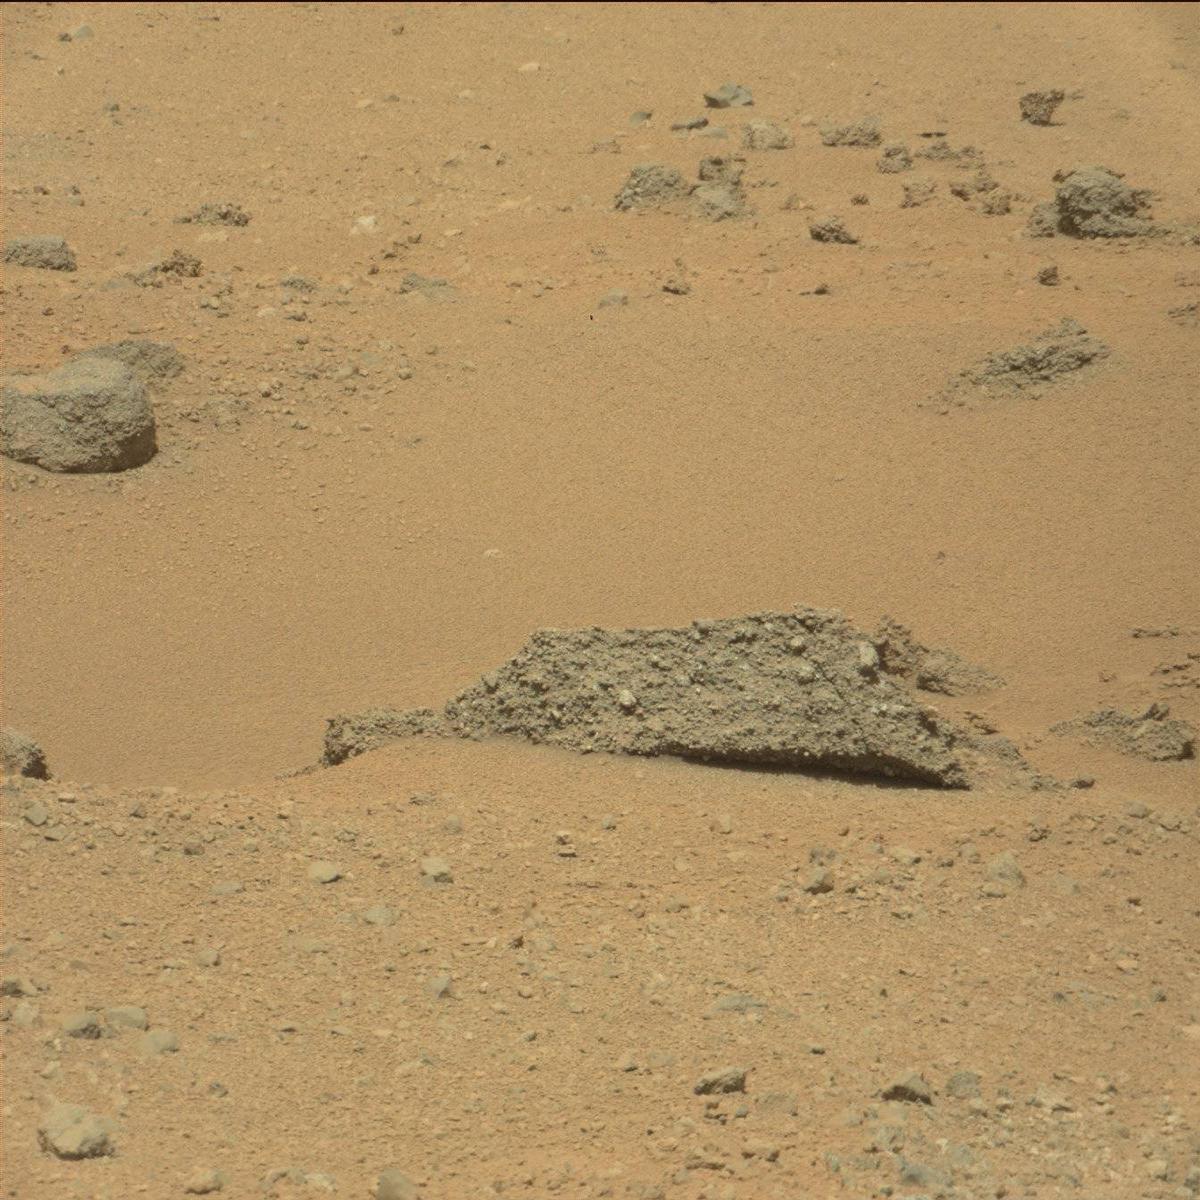
Terrain classes present: Bedrock, Sand / Soil